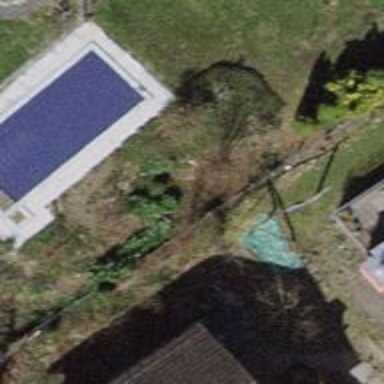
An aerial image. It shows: Swimming pool located in leisure land.